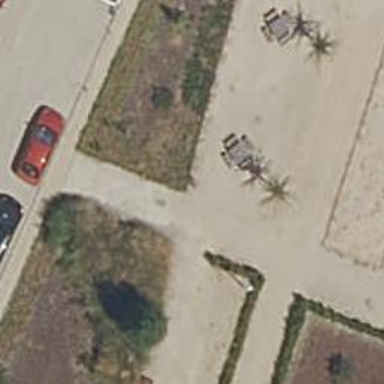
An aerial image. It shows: Picnic table located in leisure land area.